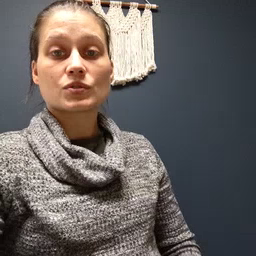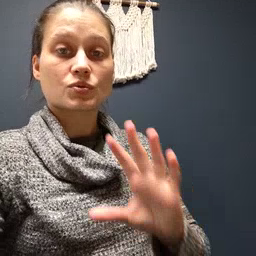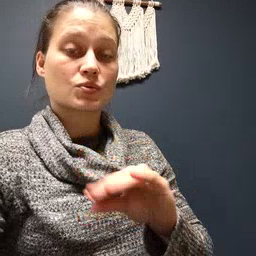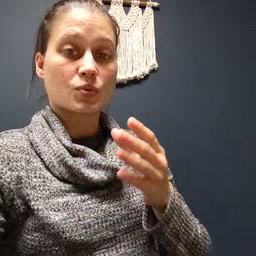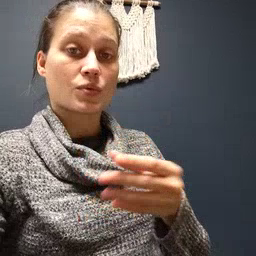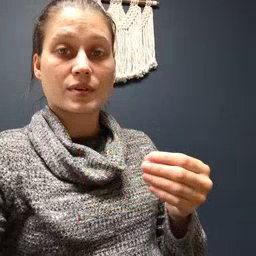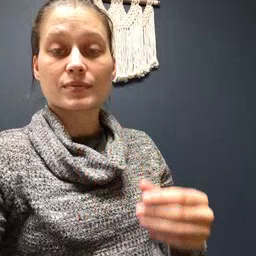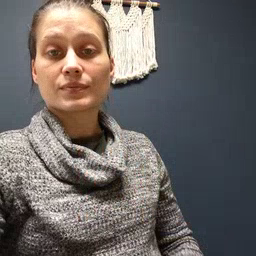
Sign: story